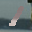
Label: 1